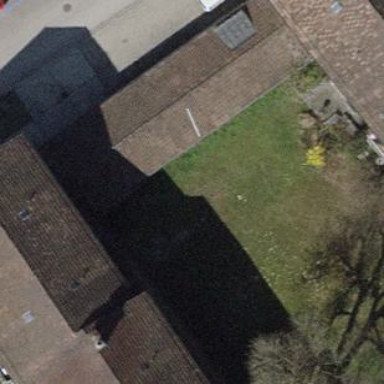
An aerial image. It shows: Group of garages.